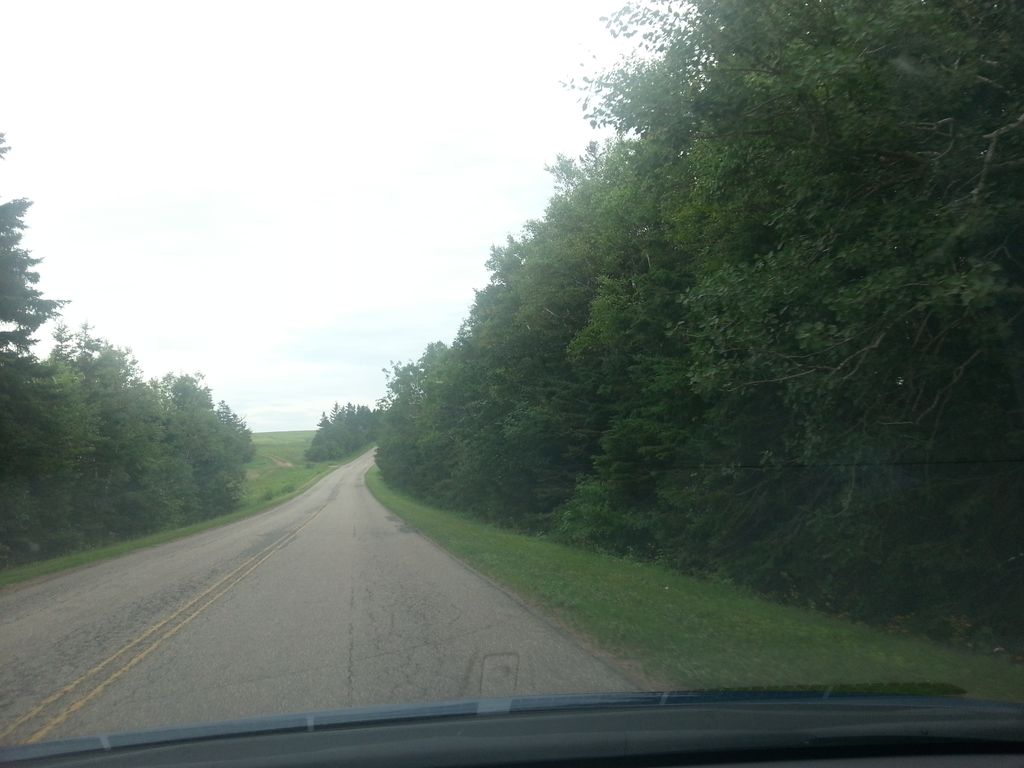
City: charlottetown